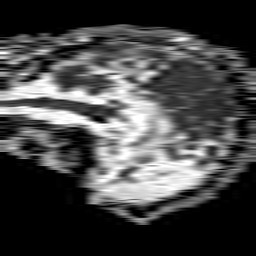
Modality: ADC
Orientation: sagittal
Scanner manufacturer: philips
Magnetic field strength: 1.5 T
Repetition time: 4.6 s
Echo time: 0.08941 s